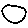
Label: circle